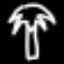
Label: palm tree